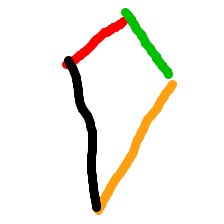
Shape: kite